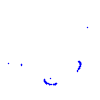
Particle: kaon